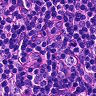
Metastatic tissue present: no